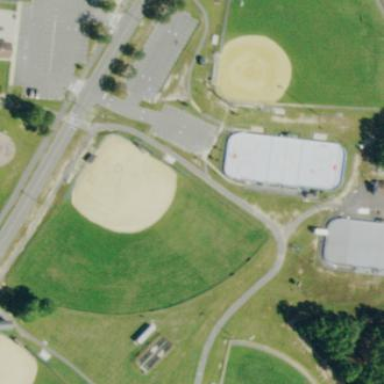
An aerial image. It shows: Baseball pitch for leisure and sports activities.